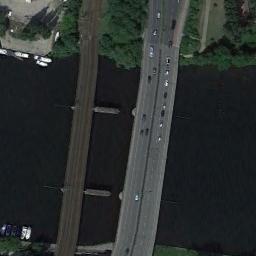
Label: bridge